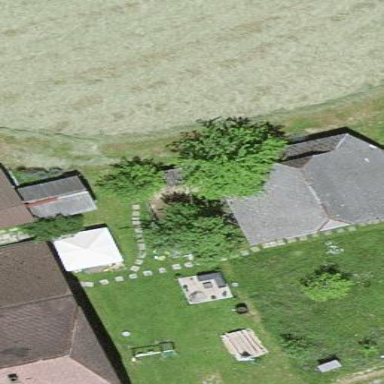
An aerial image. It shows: Rural barn.